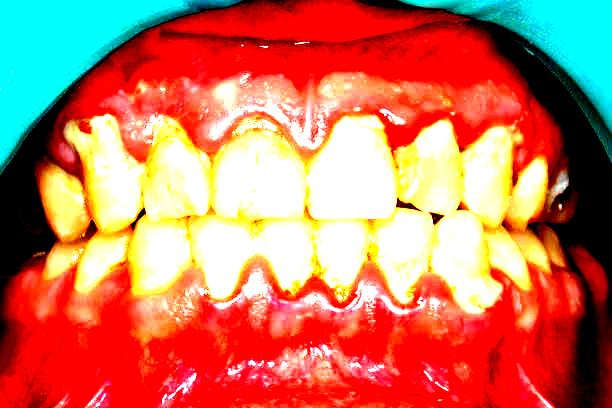
Condition: Gingivitis